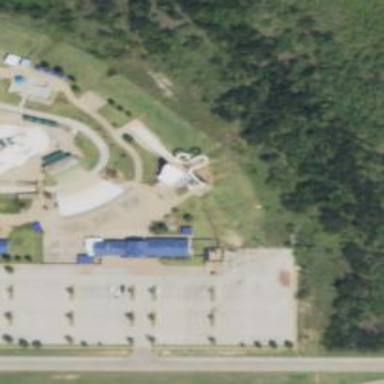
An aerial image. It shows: Water slide attraction.